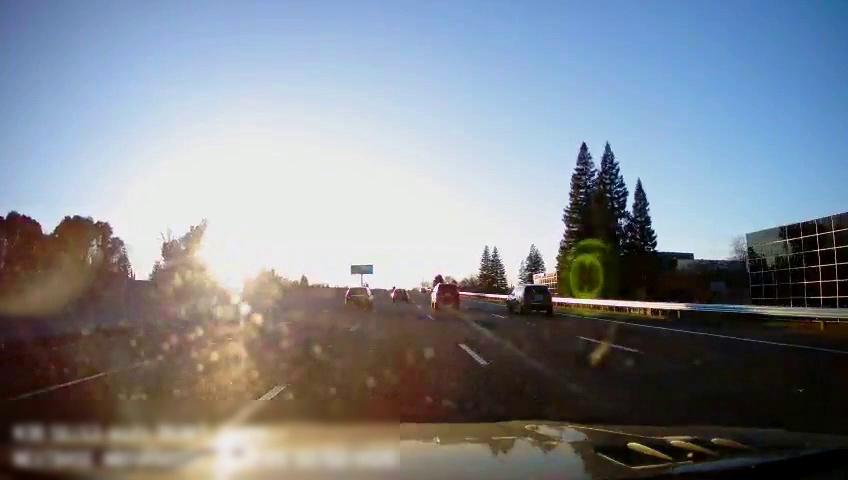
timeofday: Day
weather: Sunny
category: Drivable Space
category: Vehicles | SUV
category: Vehicles | SUV
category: Vehicles | Car
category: Vehicles | SUV
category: Lanes | Alternate Lane
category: Lanes | Alternate Lane
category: Lanes | Current Lane
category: Lanes | Current Lane
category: Lanes | Alternate Lane
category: Lanes | Alternate Lane
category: Traffic | Signs